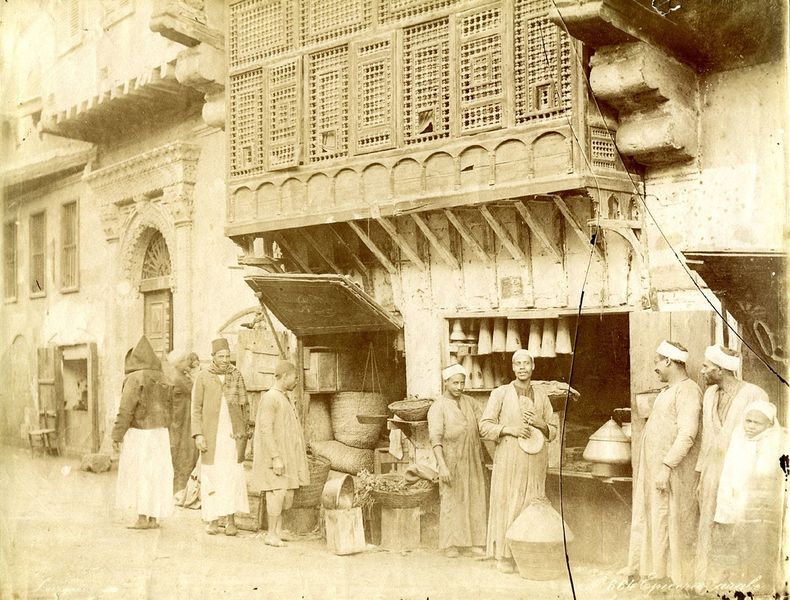
Titel: No.664 Epicerie arabe
Künstler: George Zangaki
Standort: Hamburg
Institution: Museum für Kunst und Gewerbe Hamburg
Schlagwörter: laden, foto, fotografie, photographie, photo, albumin, lichtbild, reisefotografie, historische, stadtbewohner, schwarzweißpositivverfahren, silbersalzverfahren, schwarzweißfotografie, gebäude, örtlichkeit, straße, stätte, städter, geschäft, reisephotographie, albuminpapier